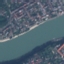
Label: River